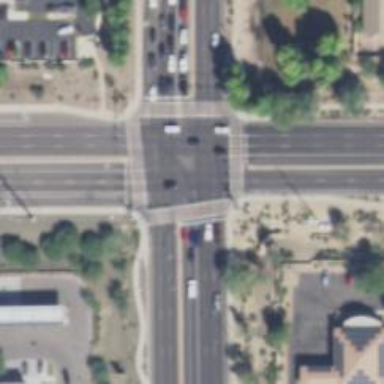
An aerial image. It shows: Crossing on footway.